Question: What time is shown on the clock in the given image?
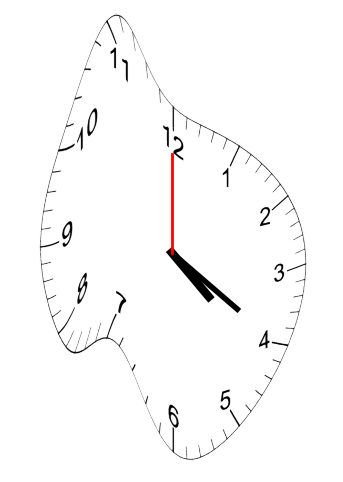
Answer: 04:20:00